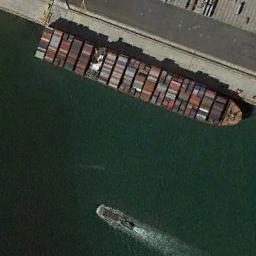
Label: ship